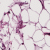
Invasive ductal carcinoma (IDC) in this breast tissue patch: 0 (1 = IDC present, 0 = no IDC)